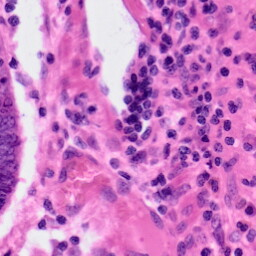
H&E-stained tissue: Colon